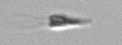
Label: Calciopappus